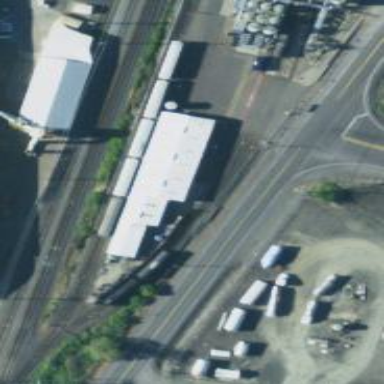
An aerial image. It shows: Railway siding with rails.